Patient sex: M
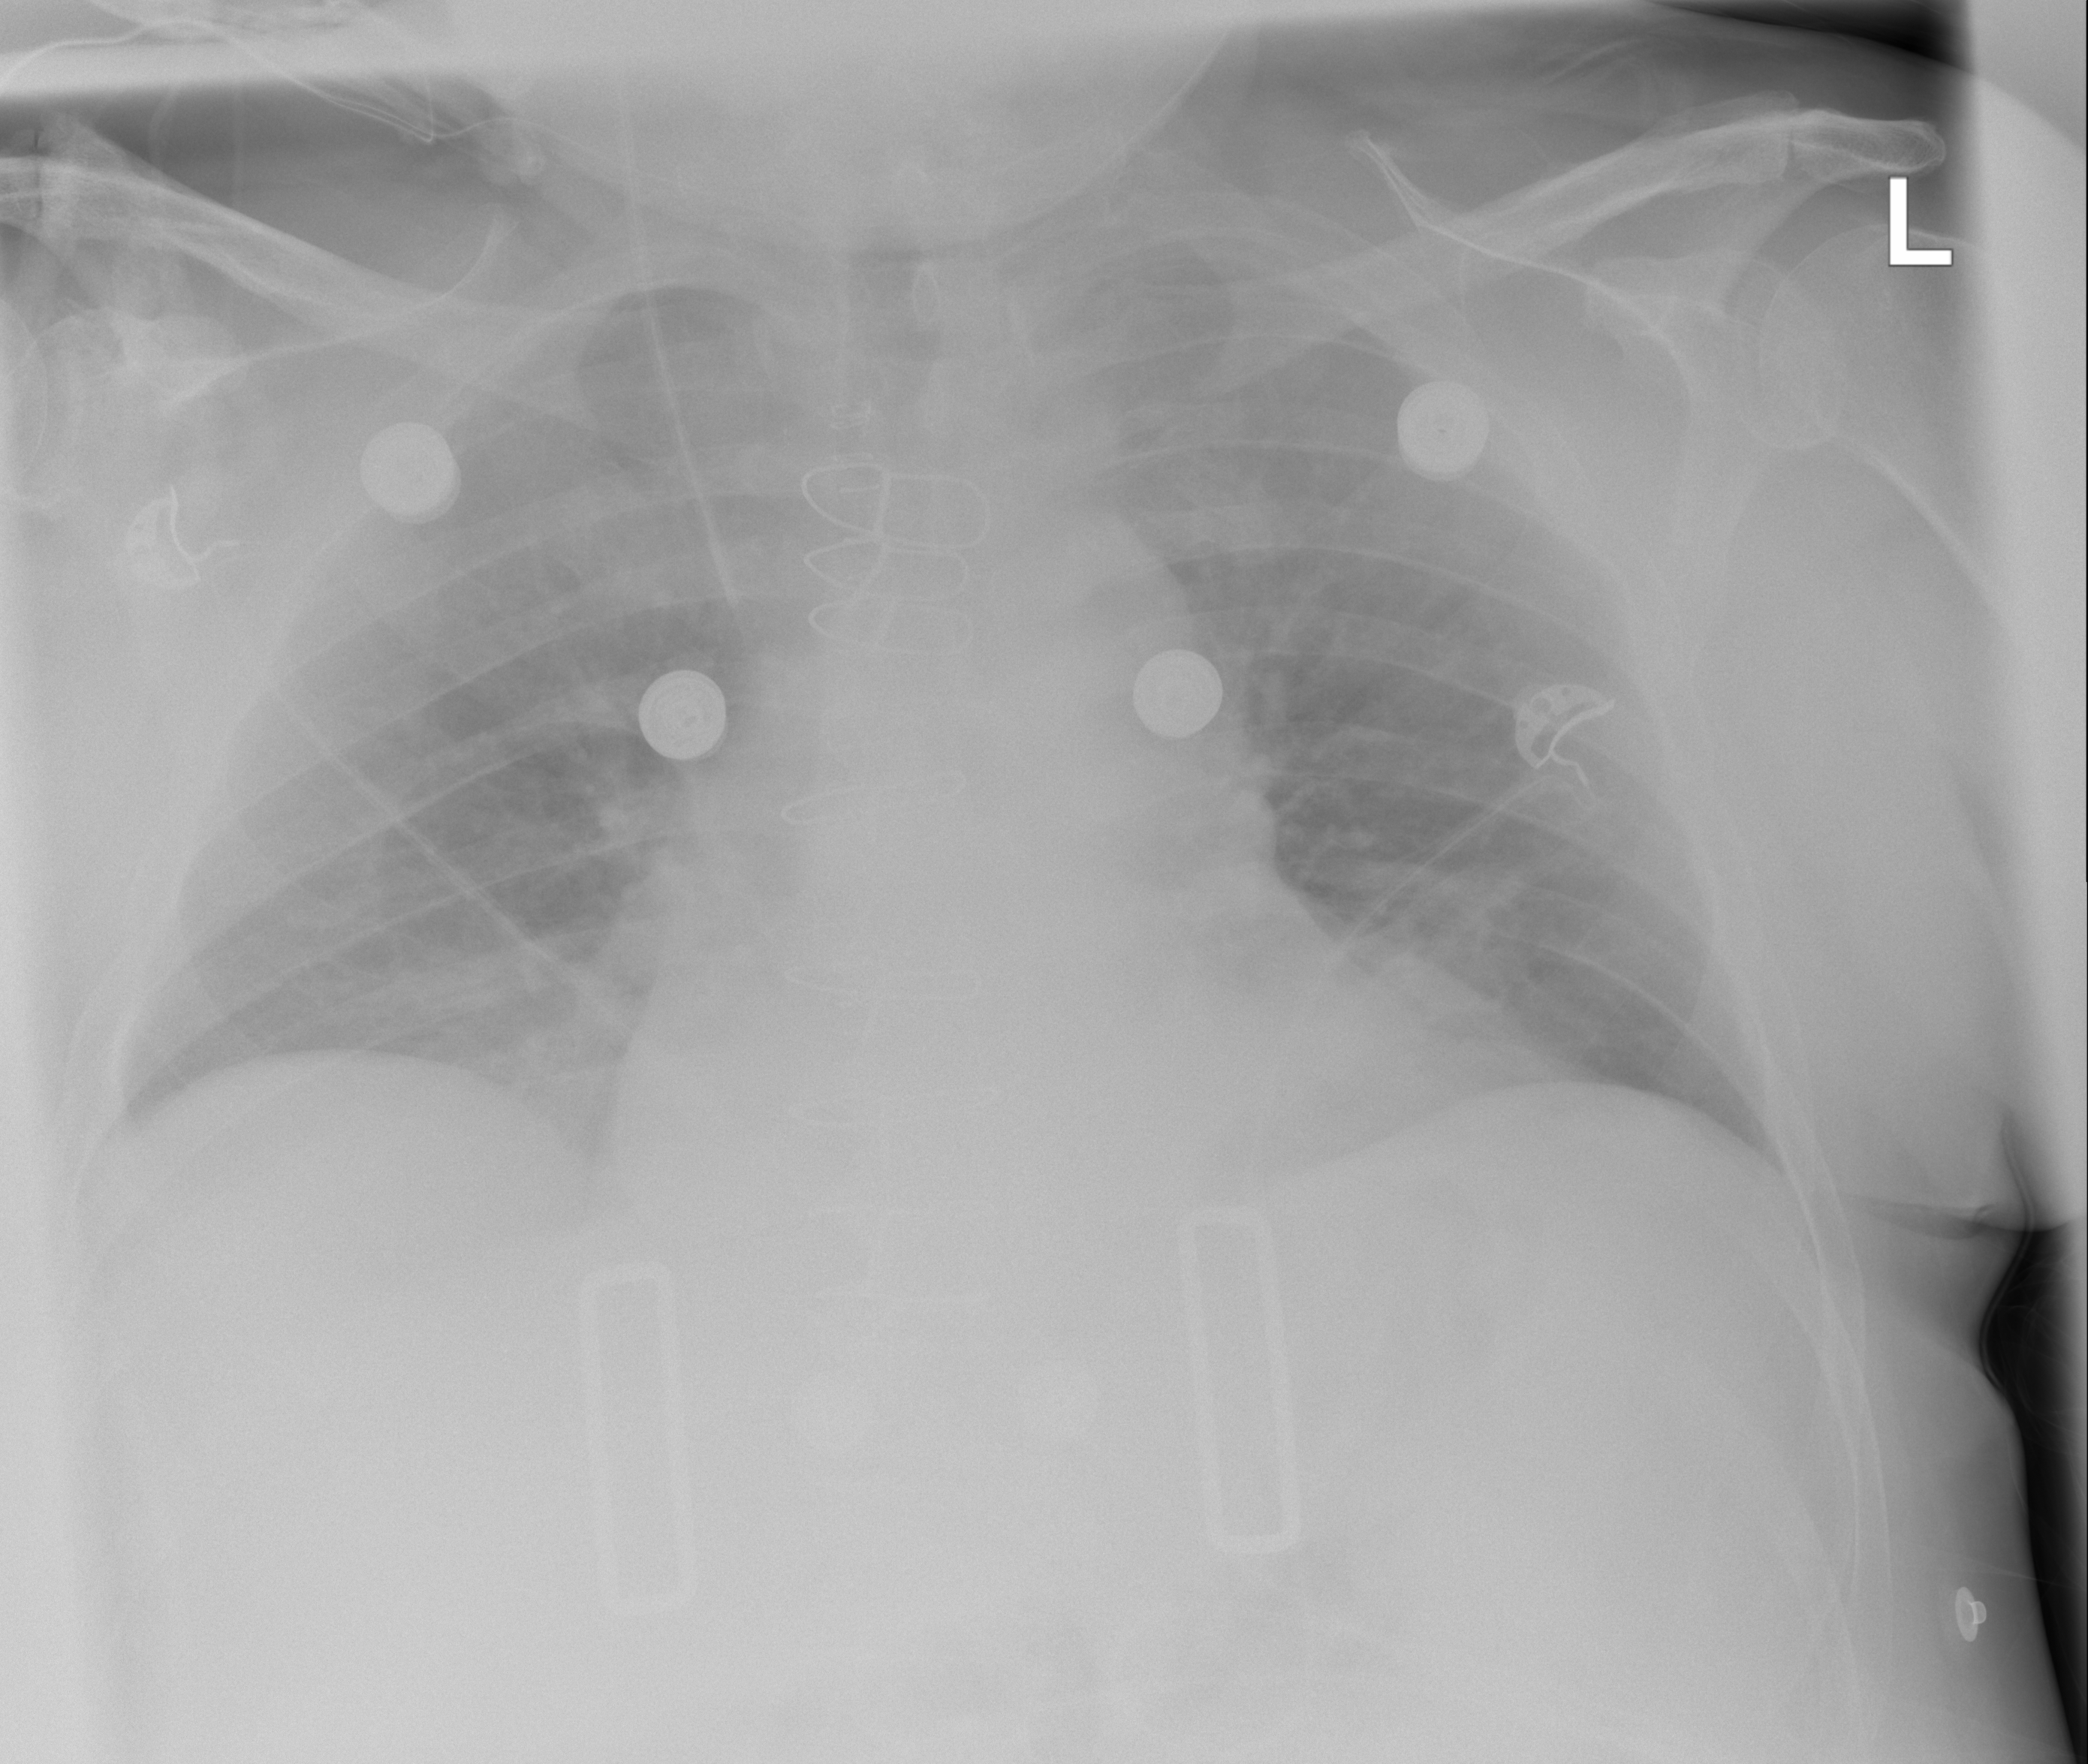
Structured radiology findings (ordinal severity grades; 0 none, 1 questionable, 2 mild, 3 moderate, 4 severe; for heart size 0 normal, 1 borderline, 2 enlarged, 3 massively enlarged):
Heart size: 0
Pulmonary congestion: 2
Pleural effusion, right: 0
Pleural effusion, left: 0
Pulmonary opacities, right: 0
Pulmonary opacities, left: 0
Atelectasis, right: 2
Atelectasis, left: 2